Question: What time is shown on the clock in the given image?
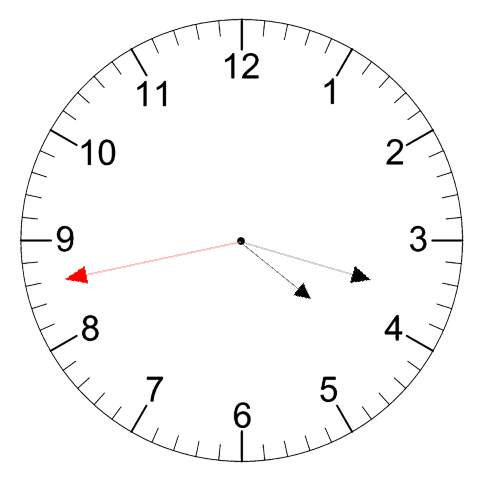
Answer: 04:17:43